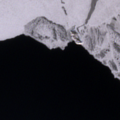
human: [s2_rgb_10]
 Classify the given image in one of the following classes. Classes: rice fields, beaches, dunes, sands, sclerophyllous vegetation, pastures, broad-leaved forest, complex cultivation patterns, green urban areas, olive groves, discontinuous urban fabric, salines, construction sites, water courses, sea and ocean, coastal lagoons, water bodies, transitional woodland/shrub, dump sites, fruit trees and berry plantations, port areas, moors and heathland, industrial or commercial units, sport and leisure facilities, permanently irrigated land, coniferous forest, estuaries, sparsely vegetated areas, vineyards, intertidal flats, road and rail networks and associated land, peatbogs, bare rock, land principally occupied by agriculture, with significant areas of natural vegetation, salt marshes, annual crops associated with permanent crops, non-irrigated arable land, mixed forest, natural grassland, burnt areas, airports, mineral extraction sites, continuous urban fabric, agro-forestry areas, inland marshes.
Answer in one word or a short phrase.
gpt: sea and ocean